Question: Count the number of objects in the diagram.
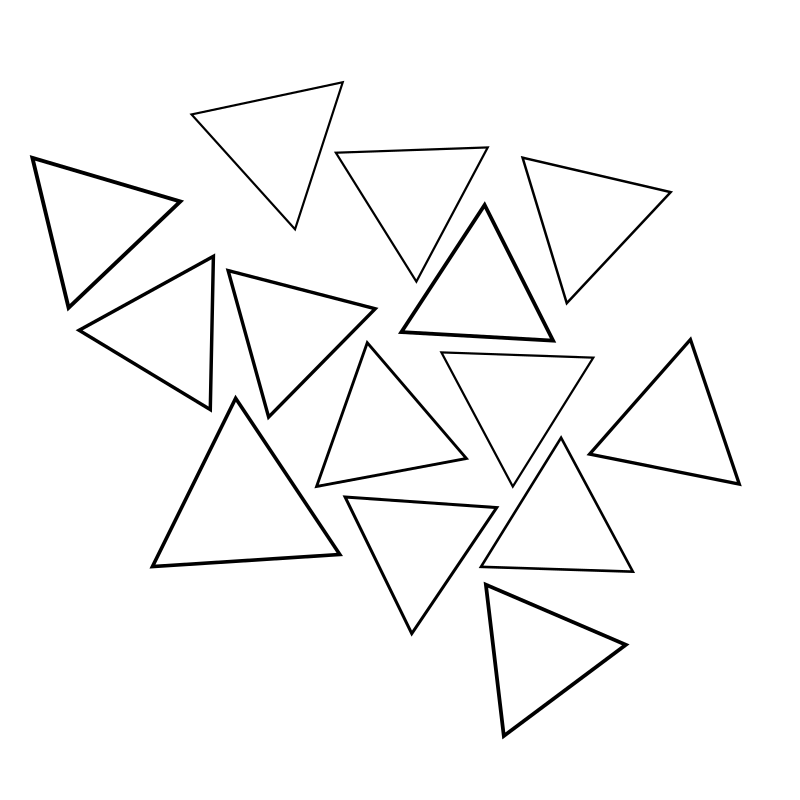
Answer: 14